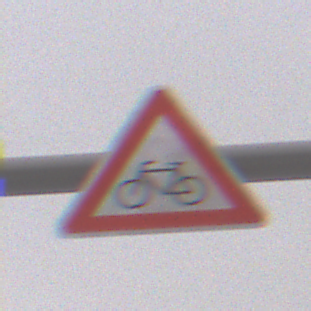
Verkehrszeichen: RadverkehrRechts
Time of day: Midday
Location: Outdoor (Nature)
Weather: Overcast
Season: Winter
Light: Natural